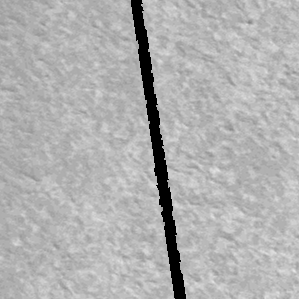
Label: frost